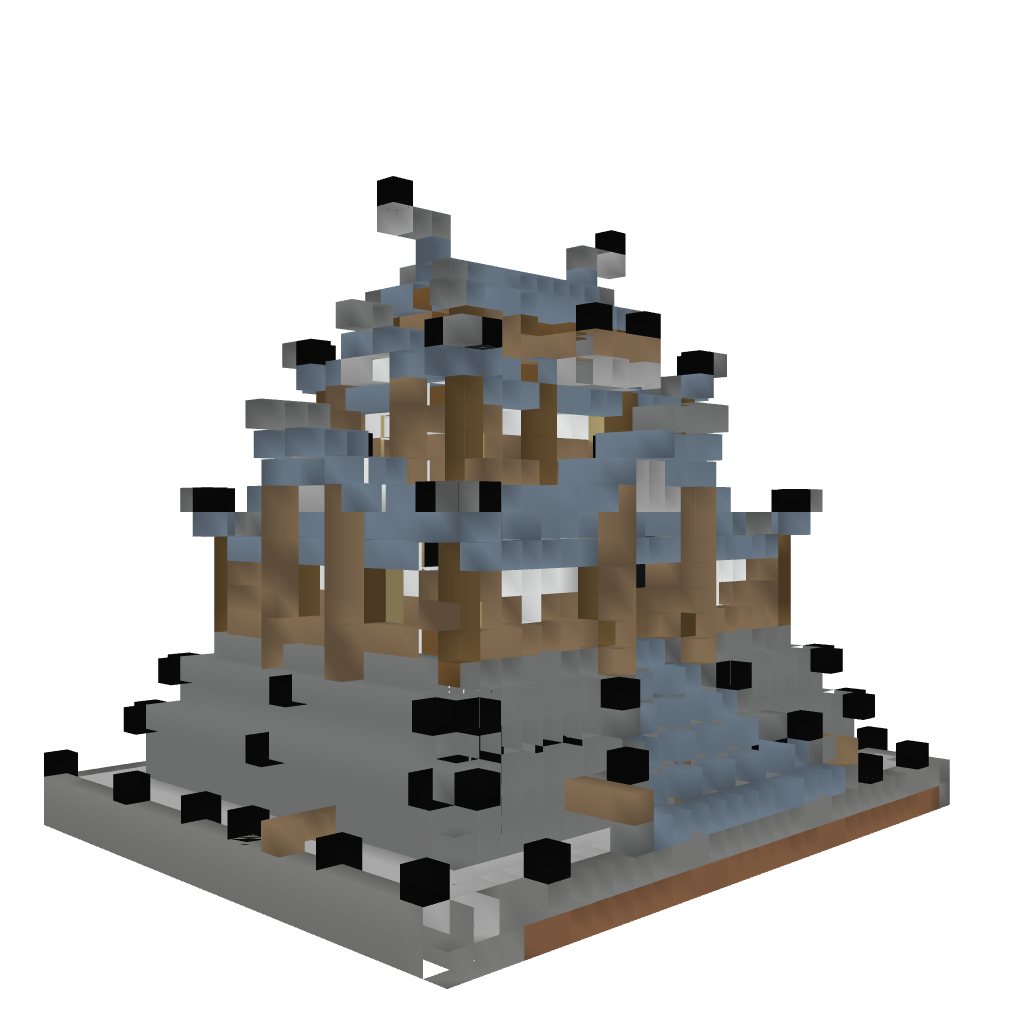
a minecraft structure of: supreme house asian style